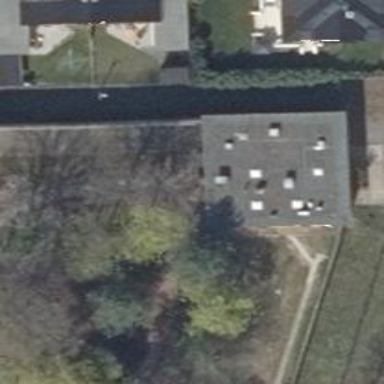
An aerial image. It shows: Driveway that serves as building passage under tunnel.